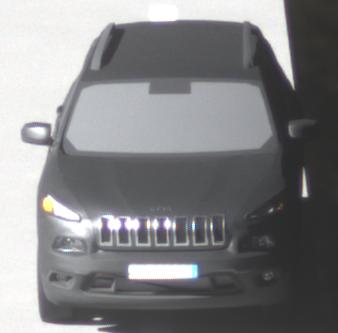
Make: Jeep
Model: Cherokee 3.2 V6 Pentastar
Detailed model: Cherokee (KL)
Model produced from: 2014/07
Model produced until: 2015/07
Doors: 5
Color: gray
Road condition: wet road
Daytime: morning or afternoon
Contrast: high contrast